Field crop: tomato
Growth stage: 2
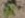
Species: solanum